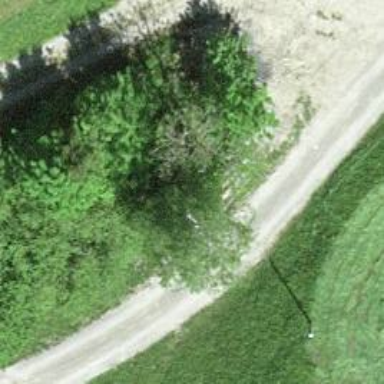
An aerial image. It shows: Culvert tunnel.